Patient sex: M
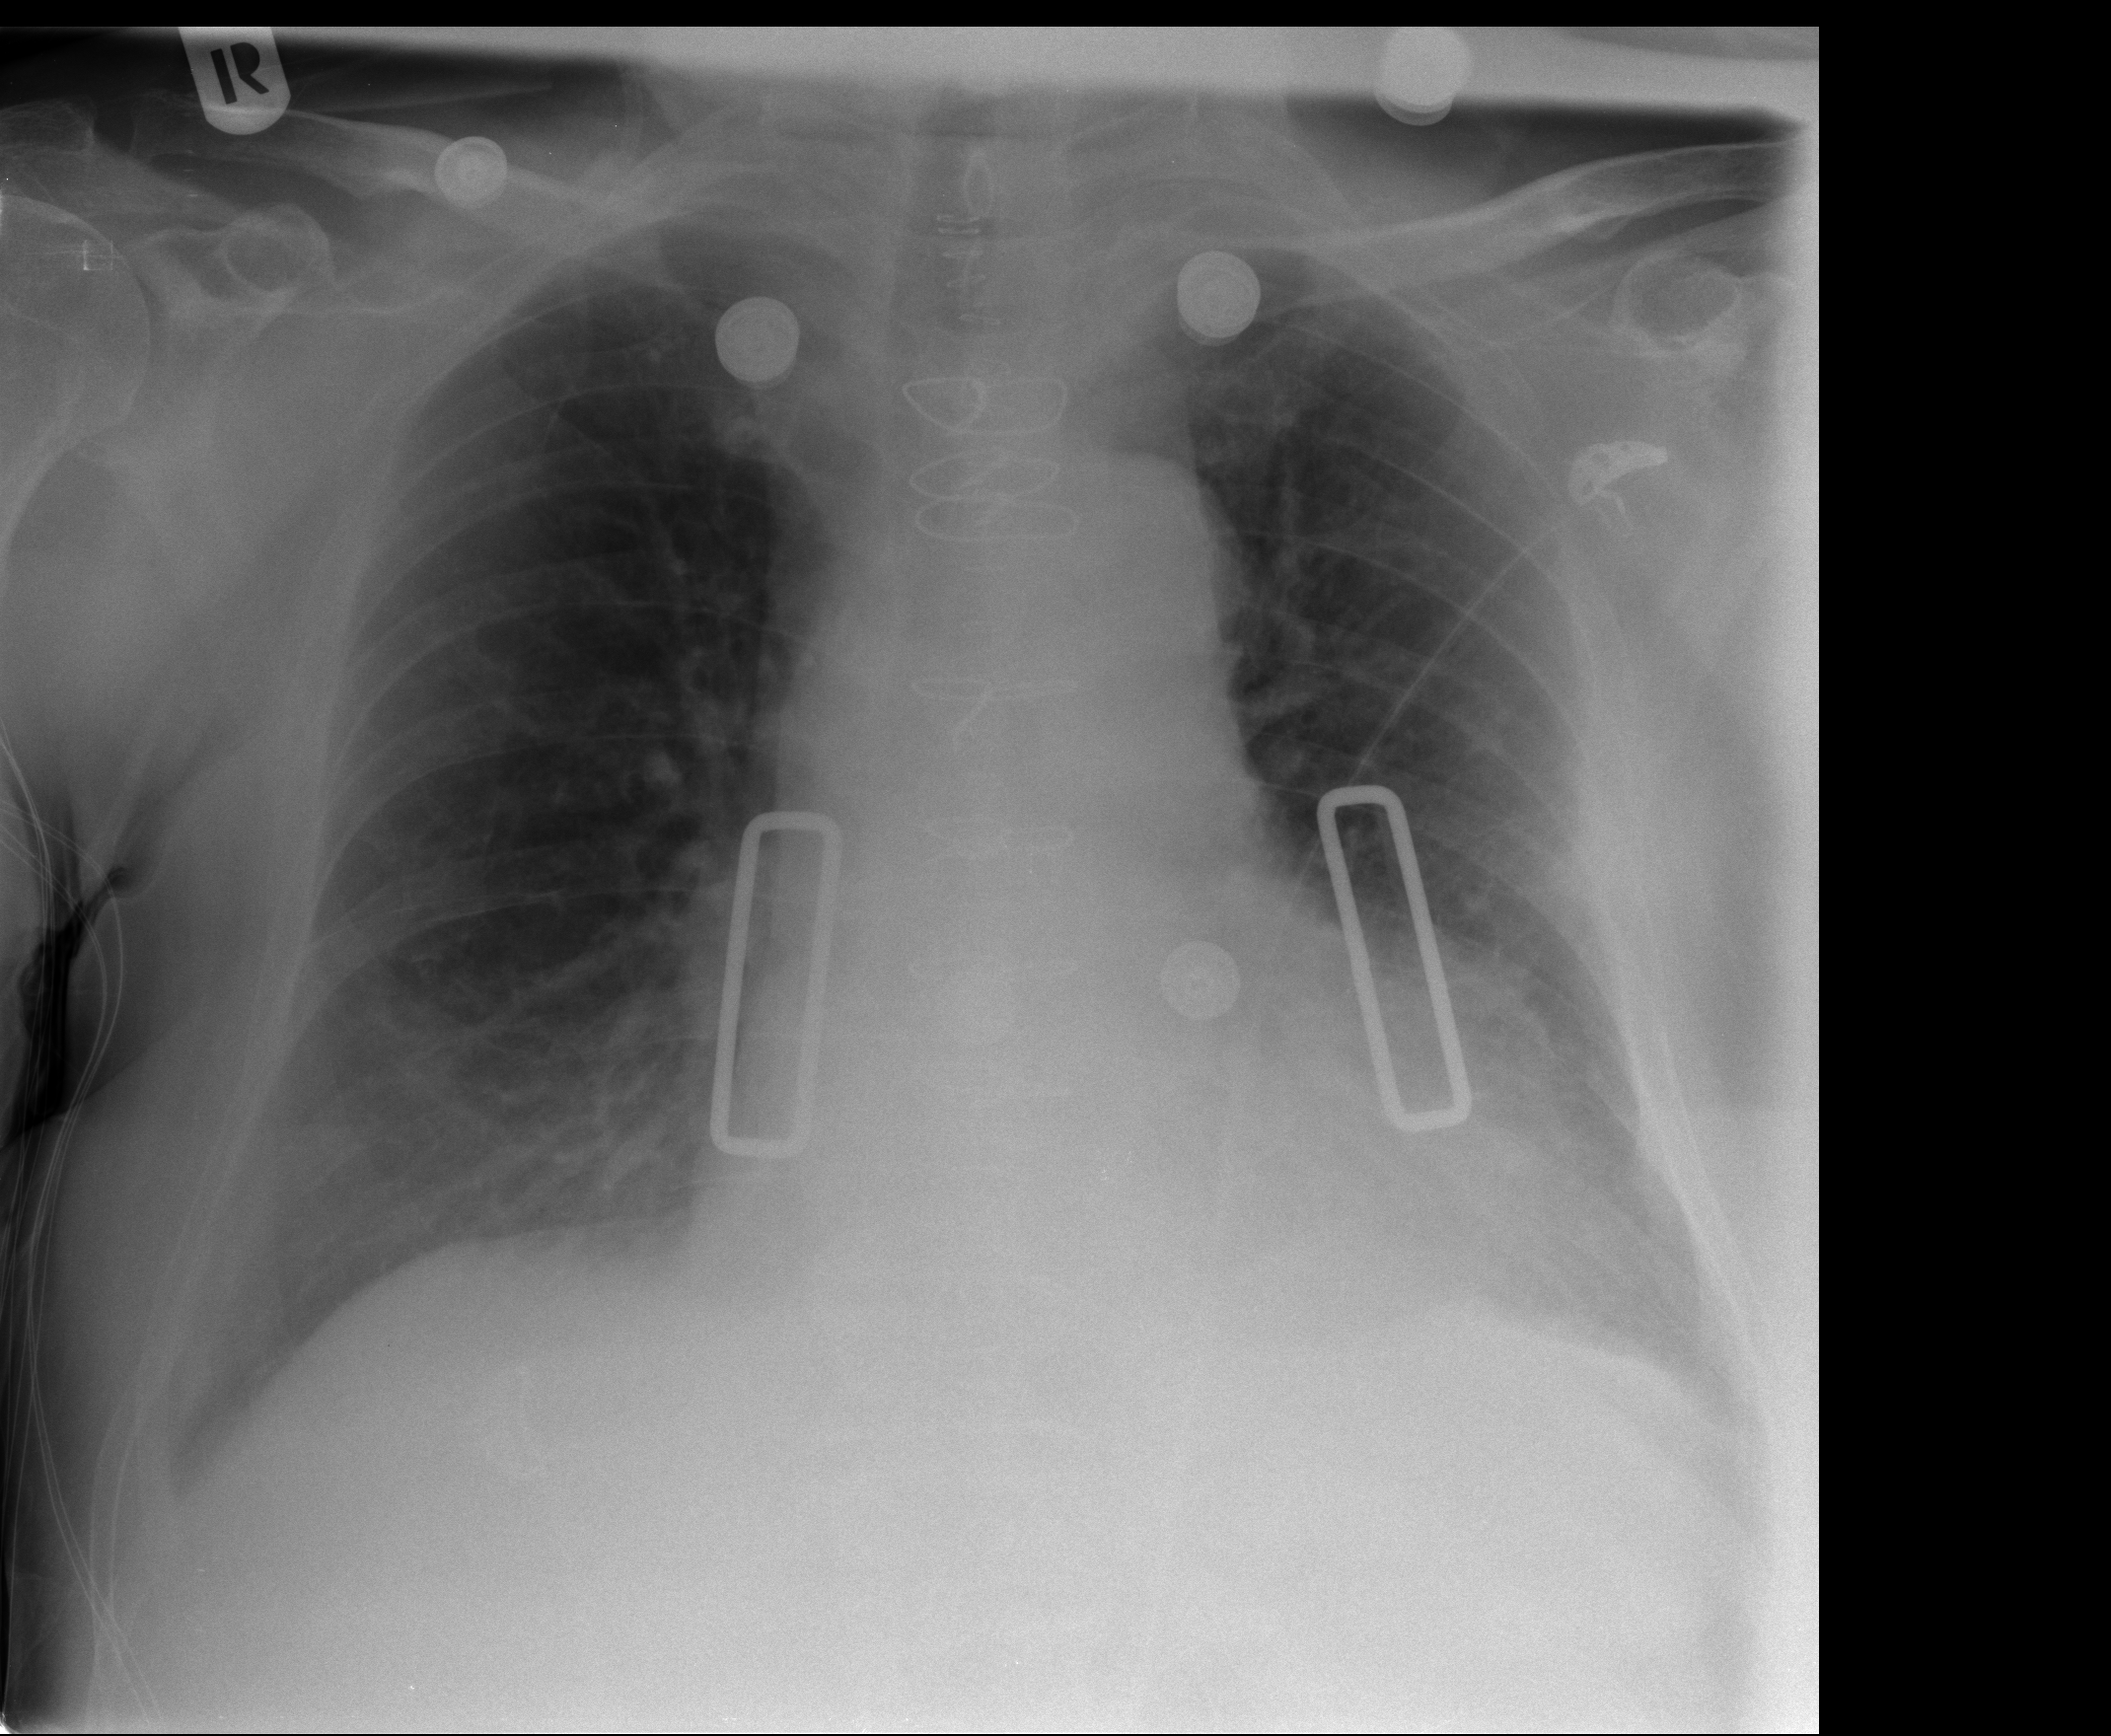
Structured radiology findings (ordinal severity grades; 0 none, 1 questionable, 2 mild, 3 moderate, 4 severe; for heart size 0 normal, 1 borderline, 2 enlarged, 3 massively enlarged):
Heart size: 2
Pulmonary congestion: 2
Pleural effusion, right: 2
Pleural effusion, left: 2
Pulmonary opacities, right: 0
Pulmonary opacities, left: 0
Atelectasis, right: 2
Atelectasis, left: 2